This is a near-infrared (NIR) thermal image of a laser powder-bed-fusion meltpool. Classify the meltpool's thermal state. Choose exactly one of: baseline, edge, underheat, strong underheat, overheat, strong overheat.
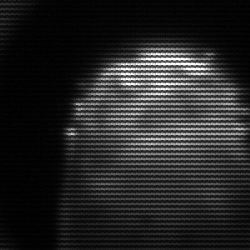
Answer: edge